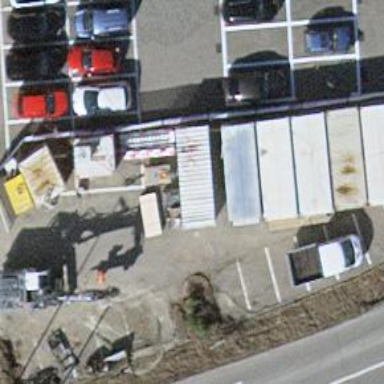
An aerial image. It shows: Asphalt parking aisle road for service vehicles.